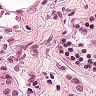
Metastatic tissue present: yes